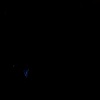
Label: space